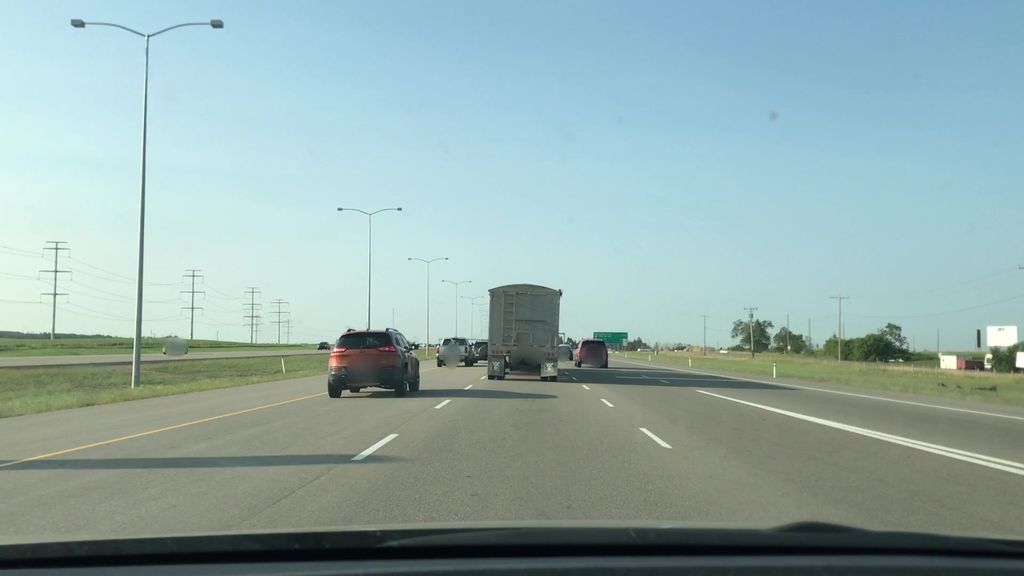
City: edmonton